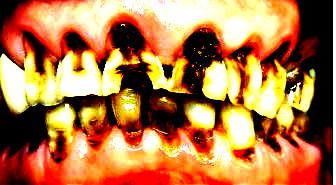
Condition: Gingivitis